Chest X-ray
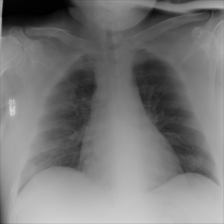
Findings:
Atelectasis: negative
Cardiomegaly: negative
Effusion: negative
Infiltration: negative
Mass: negative
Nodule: negative
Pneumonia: negative
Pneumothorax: negative
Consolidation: negative
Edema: negative
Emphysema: negative
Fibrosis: negative
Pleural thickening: negative
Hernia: negative